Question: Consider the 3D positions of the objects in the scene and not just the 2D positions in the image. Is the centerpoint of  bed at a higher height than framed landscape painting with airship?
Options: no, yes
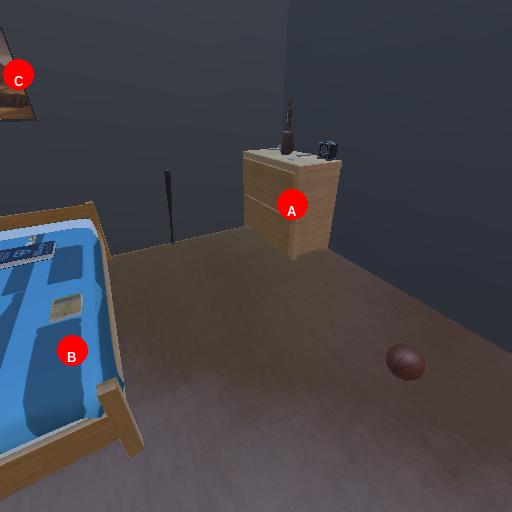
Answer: no